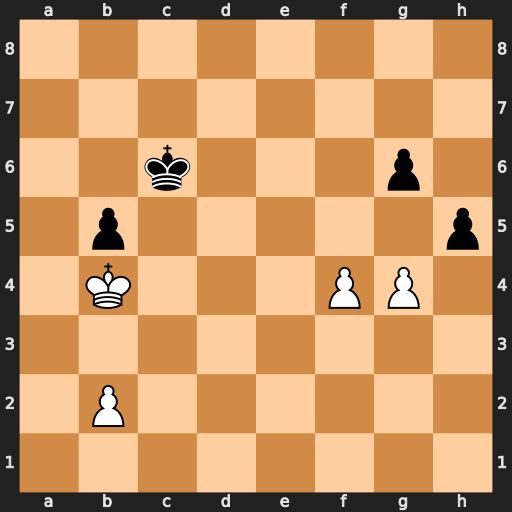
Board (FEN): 8/8/2k3p1/1p5p/1K3PP1/8/1P6/8
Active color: w
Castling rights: -
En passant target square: -
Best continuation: f5 g5 gxh5